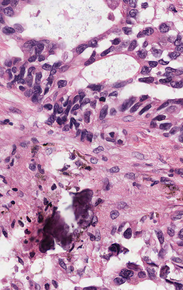
Tumor epithelial tissue: yes
Tumor-associated stroma tissue: yes
Normal tissue: no